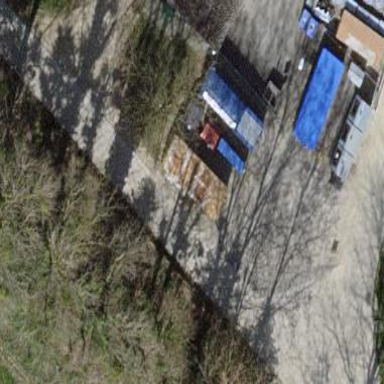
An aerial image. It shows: Recycling center.